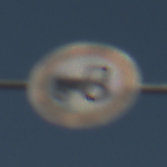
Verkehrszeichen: VerbotKraftfahrzeugeZuegeNichtSchneller25
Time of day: MorningAfternoon
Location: Outdoor (Special)
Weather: Clear
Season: NotSpecified
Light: Natural